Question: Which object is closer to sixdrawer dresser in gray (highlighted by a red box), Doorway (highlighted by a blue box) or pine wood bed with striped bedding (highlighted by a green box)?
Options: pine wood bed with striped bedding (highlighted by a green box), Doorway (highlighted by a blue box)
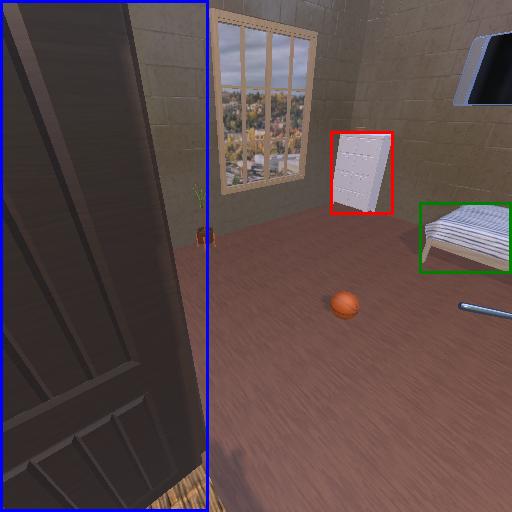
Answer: pine wood bed with striped bedding (highlighted by a green box)